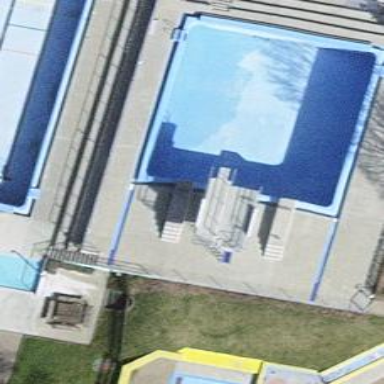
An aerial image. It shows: Swimming pool located in leisure land.